Field crop: maize
Growth stage: 1
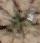
Species: salsola